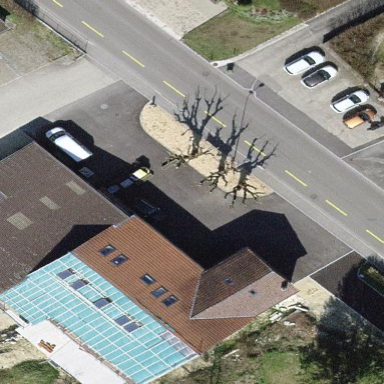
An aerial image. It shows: Building.